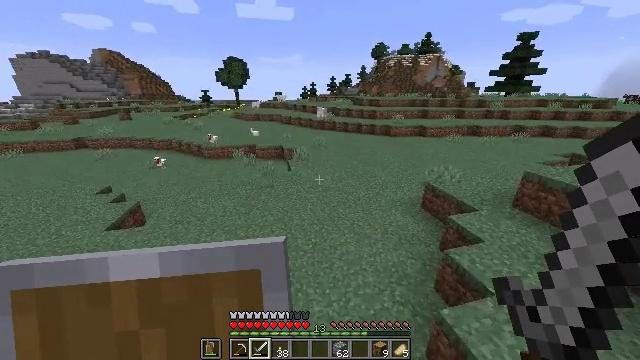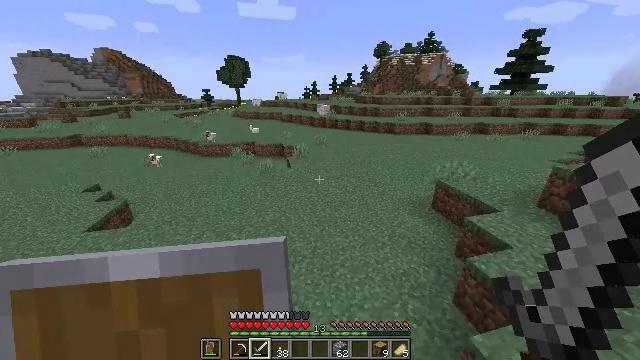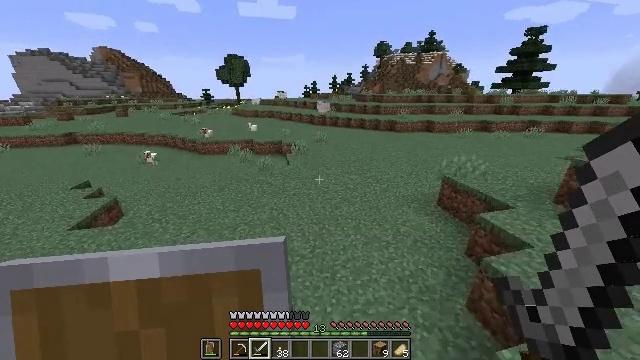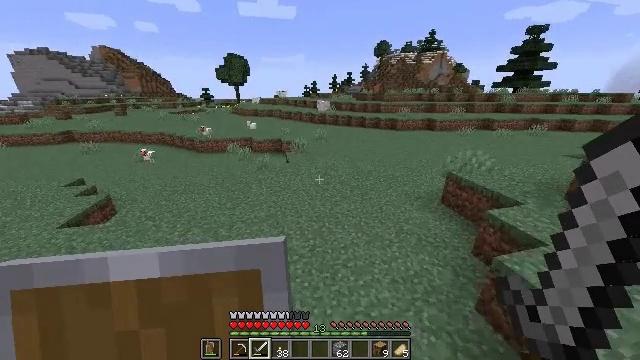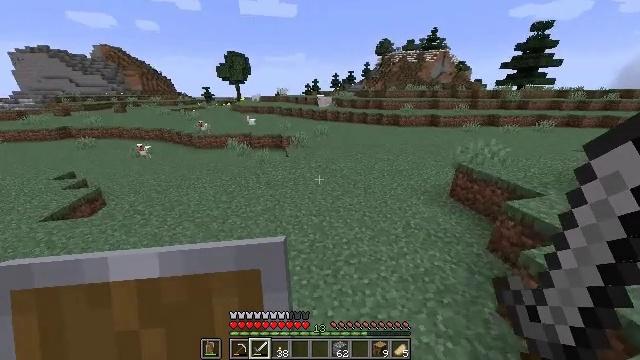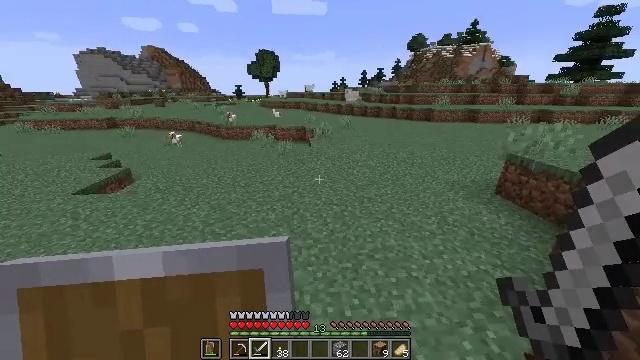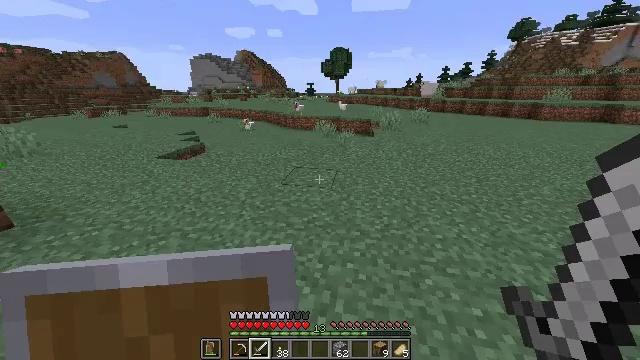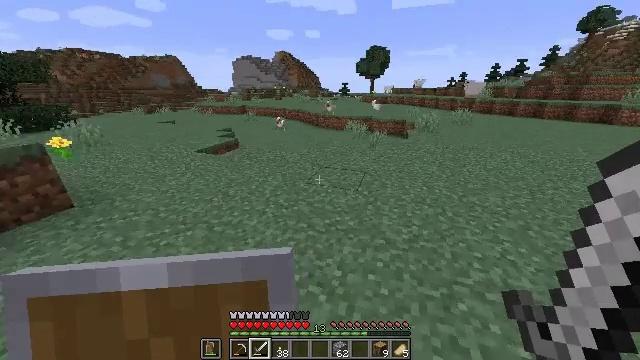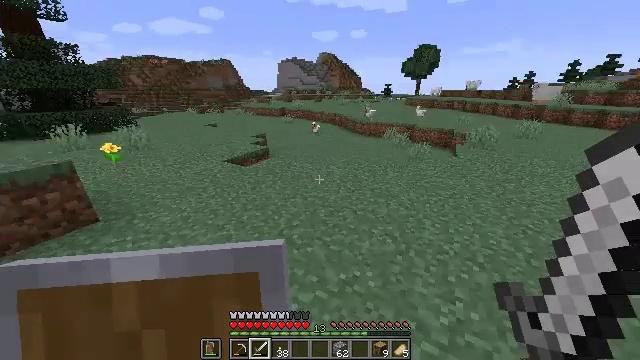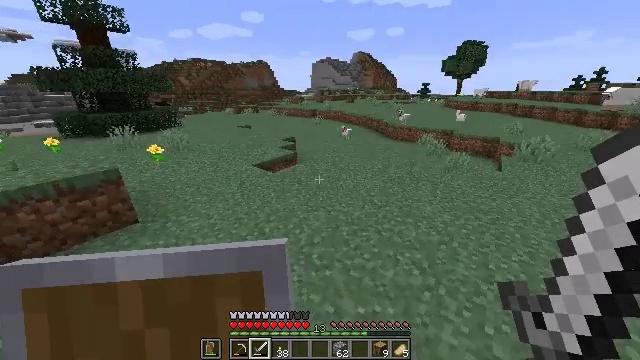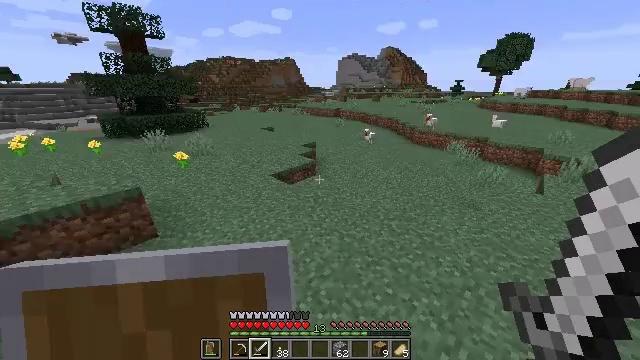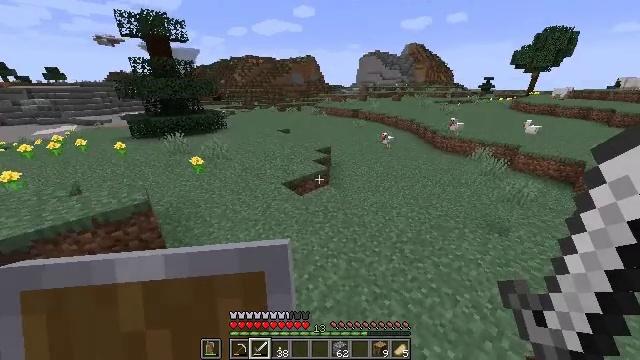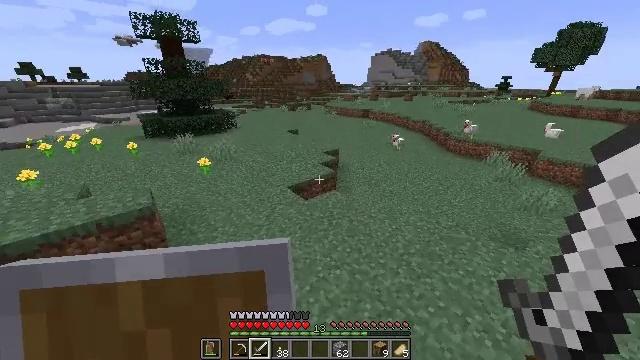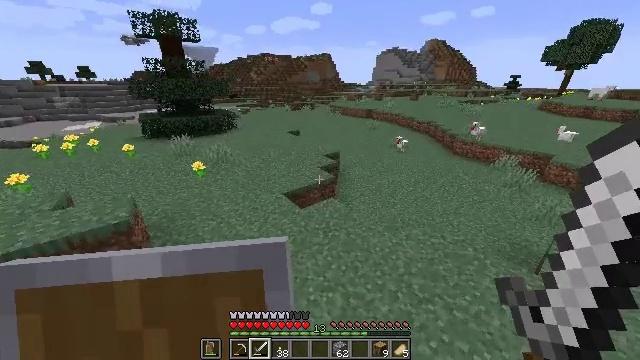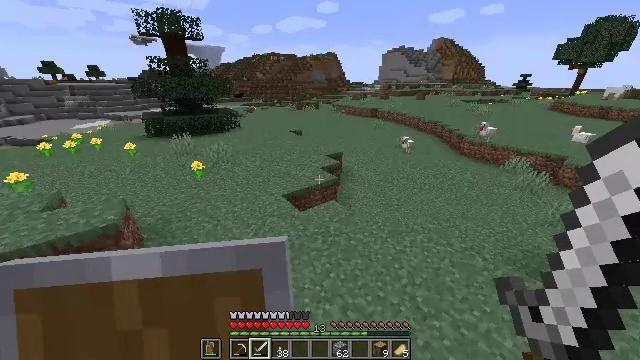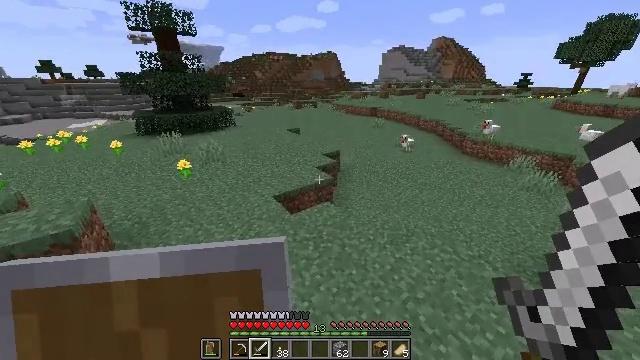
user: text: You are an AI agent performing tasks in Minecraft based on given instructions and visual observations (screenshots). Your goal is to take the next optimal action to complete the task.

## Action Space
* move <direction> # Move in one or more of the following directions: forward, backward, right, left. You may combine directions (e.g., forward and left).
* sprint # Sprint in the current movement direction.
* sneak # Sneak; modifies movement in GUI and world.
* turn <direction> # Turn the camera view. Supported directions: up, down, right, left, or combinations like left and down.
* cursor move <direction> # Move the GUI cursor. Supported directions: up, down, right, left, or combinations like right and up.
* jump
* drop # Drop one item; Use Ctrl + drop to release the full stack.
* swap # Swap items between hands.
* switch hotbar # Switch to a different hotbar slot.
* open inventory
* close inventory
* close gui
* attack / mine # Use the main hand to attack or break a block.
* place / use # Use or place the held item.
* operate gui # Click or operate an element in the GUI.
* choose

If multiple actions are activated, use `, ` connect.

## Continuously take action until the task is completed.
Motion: motion action
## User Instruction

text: Hunt a chicken.
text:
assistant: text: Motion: move forward, sprint
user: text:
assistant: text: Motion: move forward, sprint
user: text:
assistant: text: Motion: move forward, sprint
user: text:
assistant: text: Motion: move forward, sprint
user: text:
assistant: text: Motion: move forward, sprint, turn left
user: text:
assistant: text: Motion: move forward, sprint, turn left
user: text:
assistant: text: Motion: move forward, sprint, turn left
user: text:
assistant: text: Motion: move forward, sprint, turn left, jump
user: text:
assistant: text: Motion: move forward, sprint, turn left, jump
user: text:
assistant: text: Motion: move forward, sprint, turn left, jump
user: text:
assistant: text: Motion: move forward, sprint, turn left, jump
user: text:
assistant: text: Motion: move forward, sprint, turn left, jump
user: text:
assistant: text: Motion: move forward, sprint, turn left, jump
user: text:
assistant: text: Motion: move forward, sprint, turn left, jump
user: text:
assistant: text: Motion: move forward, sprint, jump
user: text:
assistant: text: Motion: move forward, sprint
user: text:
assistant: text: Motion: move forward, sprint
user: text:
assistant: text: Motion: move forward, sprint, turn right
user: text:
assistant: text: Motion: move forward, sprint, turn right and down
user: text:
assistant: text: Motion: move forward, sprint, turn right
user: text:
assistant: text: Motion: move forward, sprint, turn right
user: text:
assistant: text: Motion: move forward, sprint, turn right
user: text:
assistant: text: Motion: move forward, sprint, turn right
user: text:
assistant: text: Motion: move forward, sprint
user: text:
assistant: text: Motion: move forward, sprint
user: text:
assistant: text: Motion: move forward, sprint
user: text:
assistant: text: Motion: move forward, sprint, turn left
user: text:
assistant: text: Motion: move forward, sprint
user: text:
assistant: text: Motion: move forward, sprint
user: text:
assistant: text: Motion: move forward, sprint, turn right